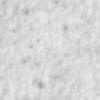
Label: no_change